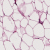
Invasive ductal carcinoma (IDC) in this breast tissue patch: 0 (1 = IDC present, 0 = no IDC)